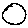
Label: circle